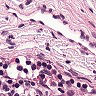
Metastatic tissue present: no